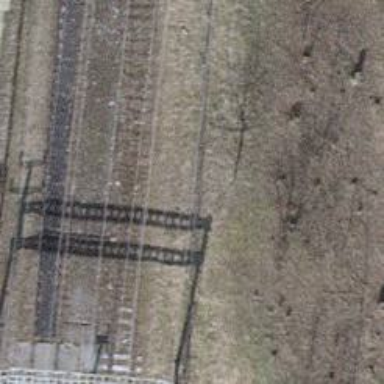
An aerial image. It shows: Disused railway yard with one track.